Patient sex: F
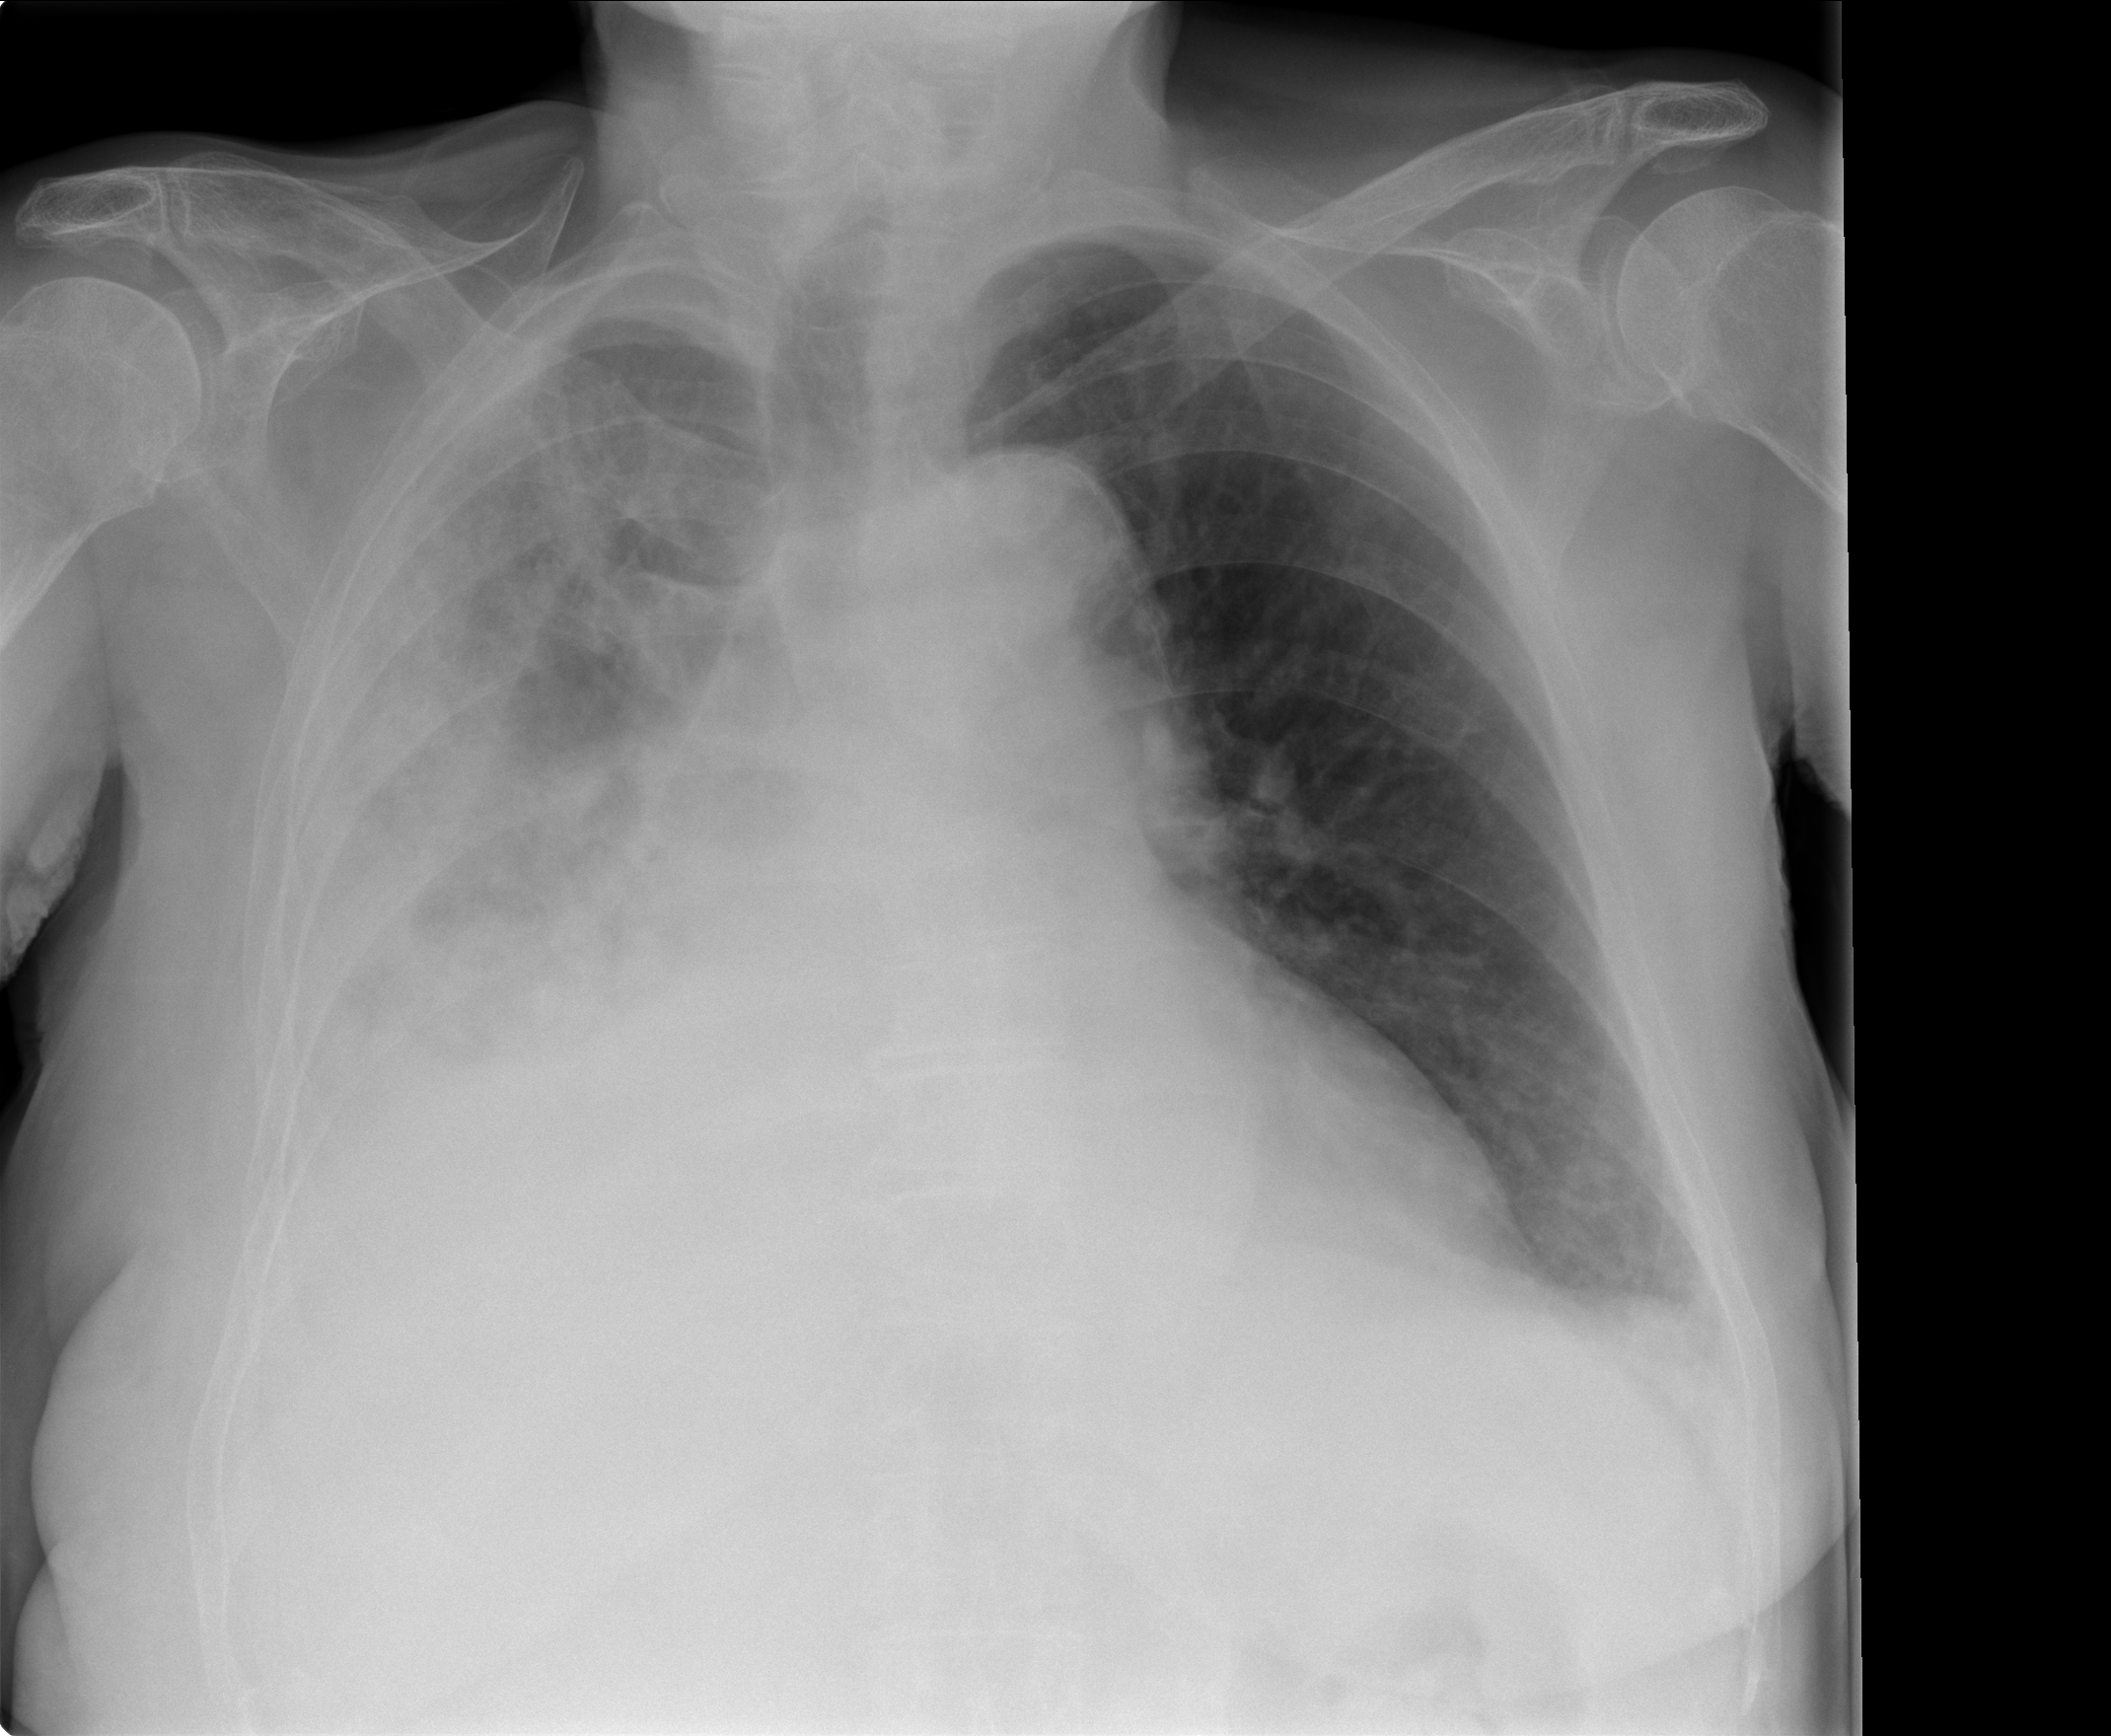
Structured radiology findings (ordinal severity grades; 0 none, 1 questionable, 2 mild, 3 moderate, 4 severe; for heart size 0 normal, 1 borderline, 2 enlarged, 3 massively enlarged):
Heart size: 2
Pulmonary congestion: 0
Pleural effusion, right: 3
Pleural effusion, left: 1
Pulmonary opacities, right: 0
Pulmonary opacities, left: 0
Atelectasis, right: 3
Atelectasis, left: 0